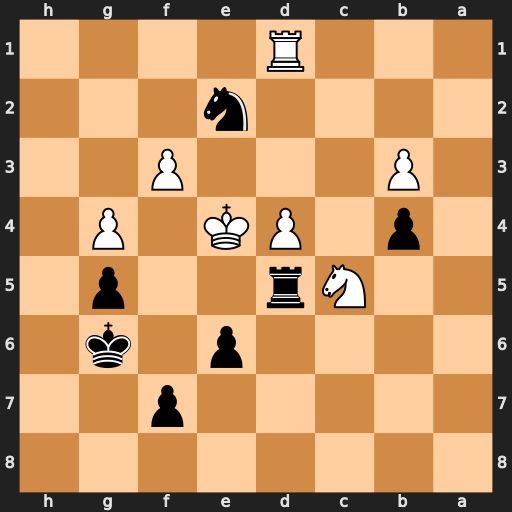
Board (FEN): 8/5p2/4p1k1/2Nr2p1/1p1PK1P1/1P3P2/4n3/3R4
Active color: b
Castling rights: -
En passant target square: -
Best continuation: Nc3+ Kd3 Nxd1